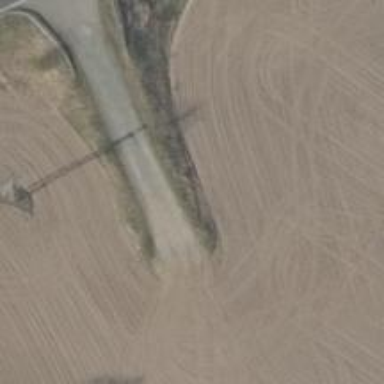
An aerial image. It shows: Gravel track with track type of grade3.